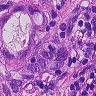
Metastatic tissue present: yes